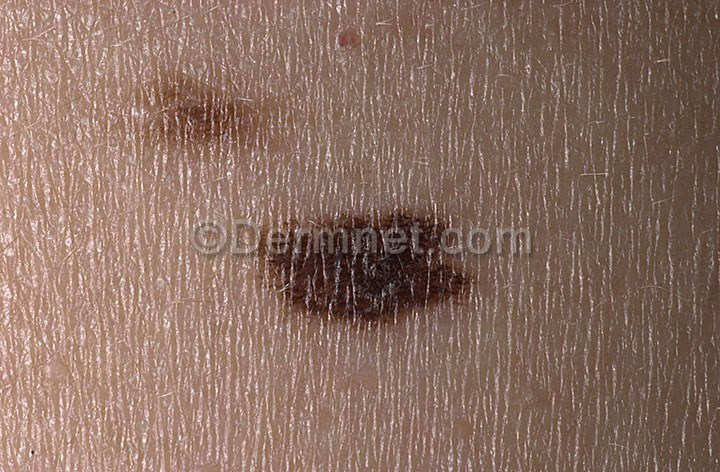
Disease: Melanoma Skin Cancer Nevi and Moles